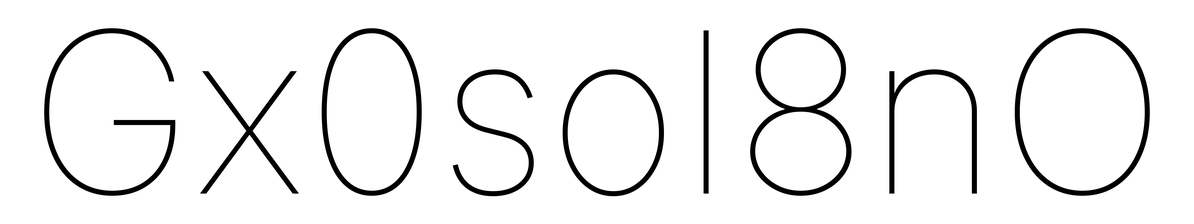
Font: Inter_Thin